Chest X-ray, AP view. Patient: 60 years old, sex M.
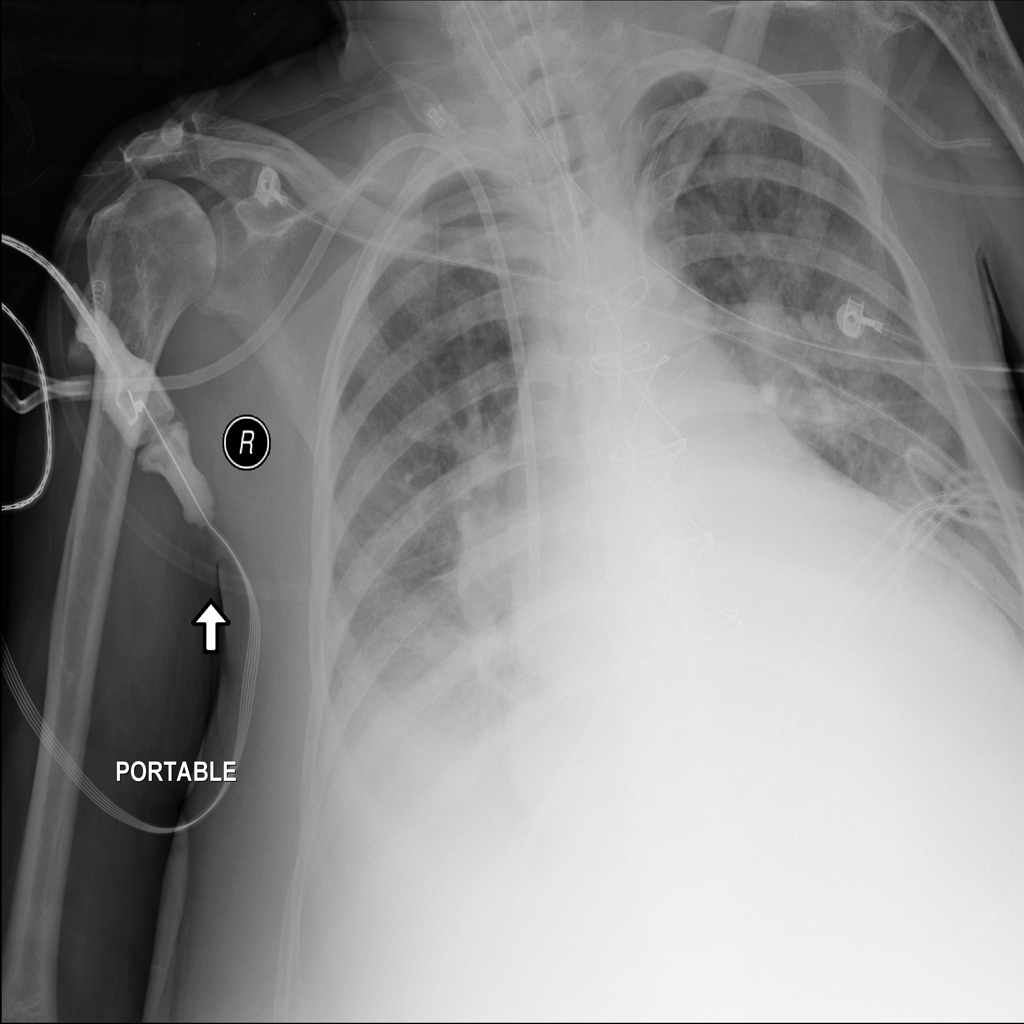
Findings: Effusion, Infiltration